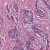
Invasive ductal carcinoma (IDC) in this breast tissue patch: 1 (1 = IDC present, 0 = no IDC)